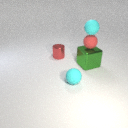
small cyan rubber sphere above large green metal cube